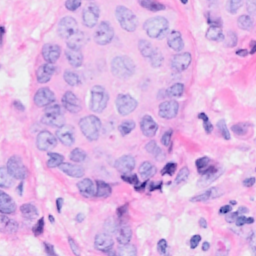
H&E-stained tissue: Breast